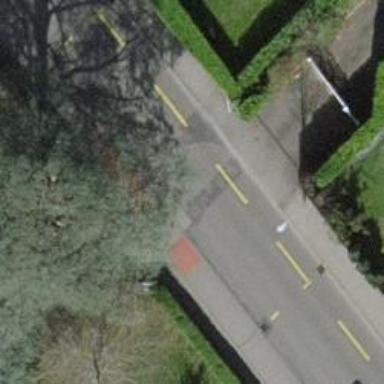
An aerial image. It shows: Tertiary road with cycle lane on the left and cycle track on the right.